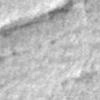
Label: no_change